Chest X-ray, PA view. Patient: 58 years old, sex F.
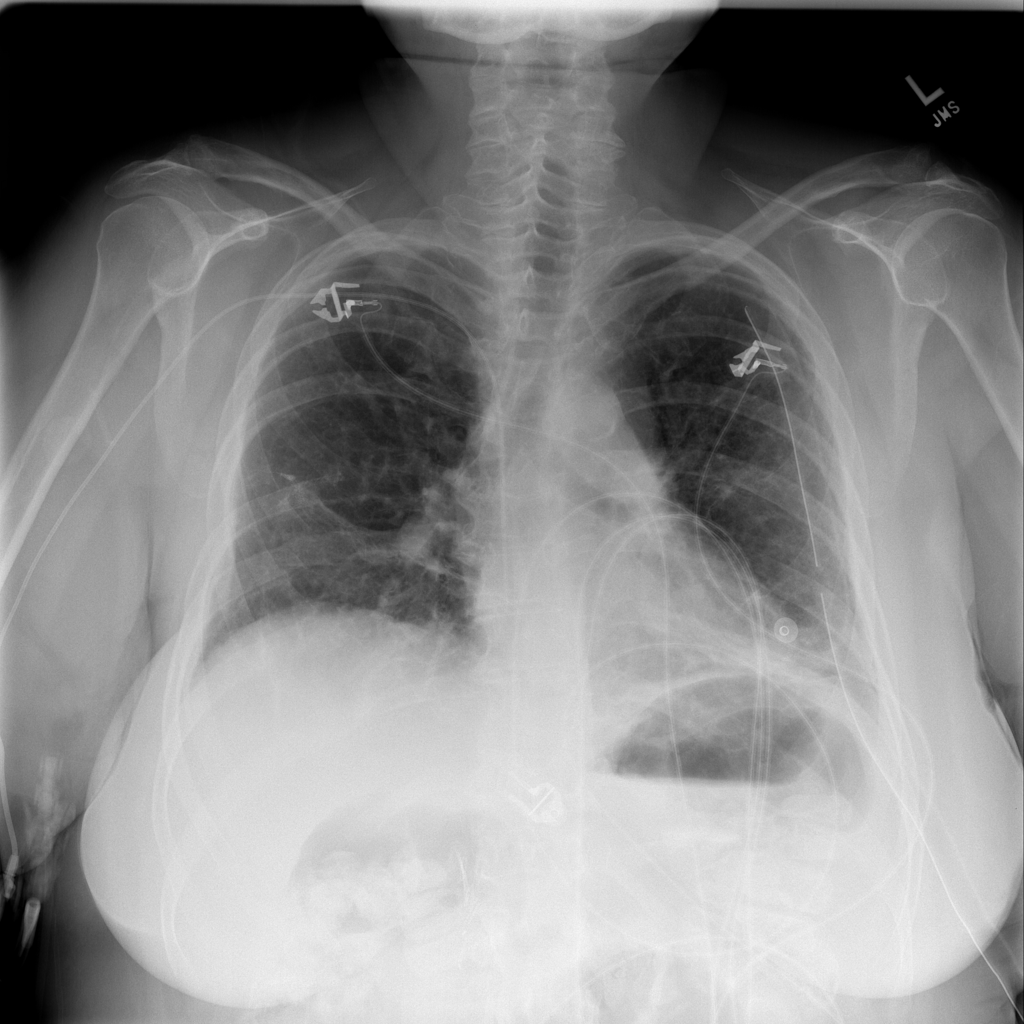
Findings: Atelectasis, Consolidation